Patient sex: M
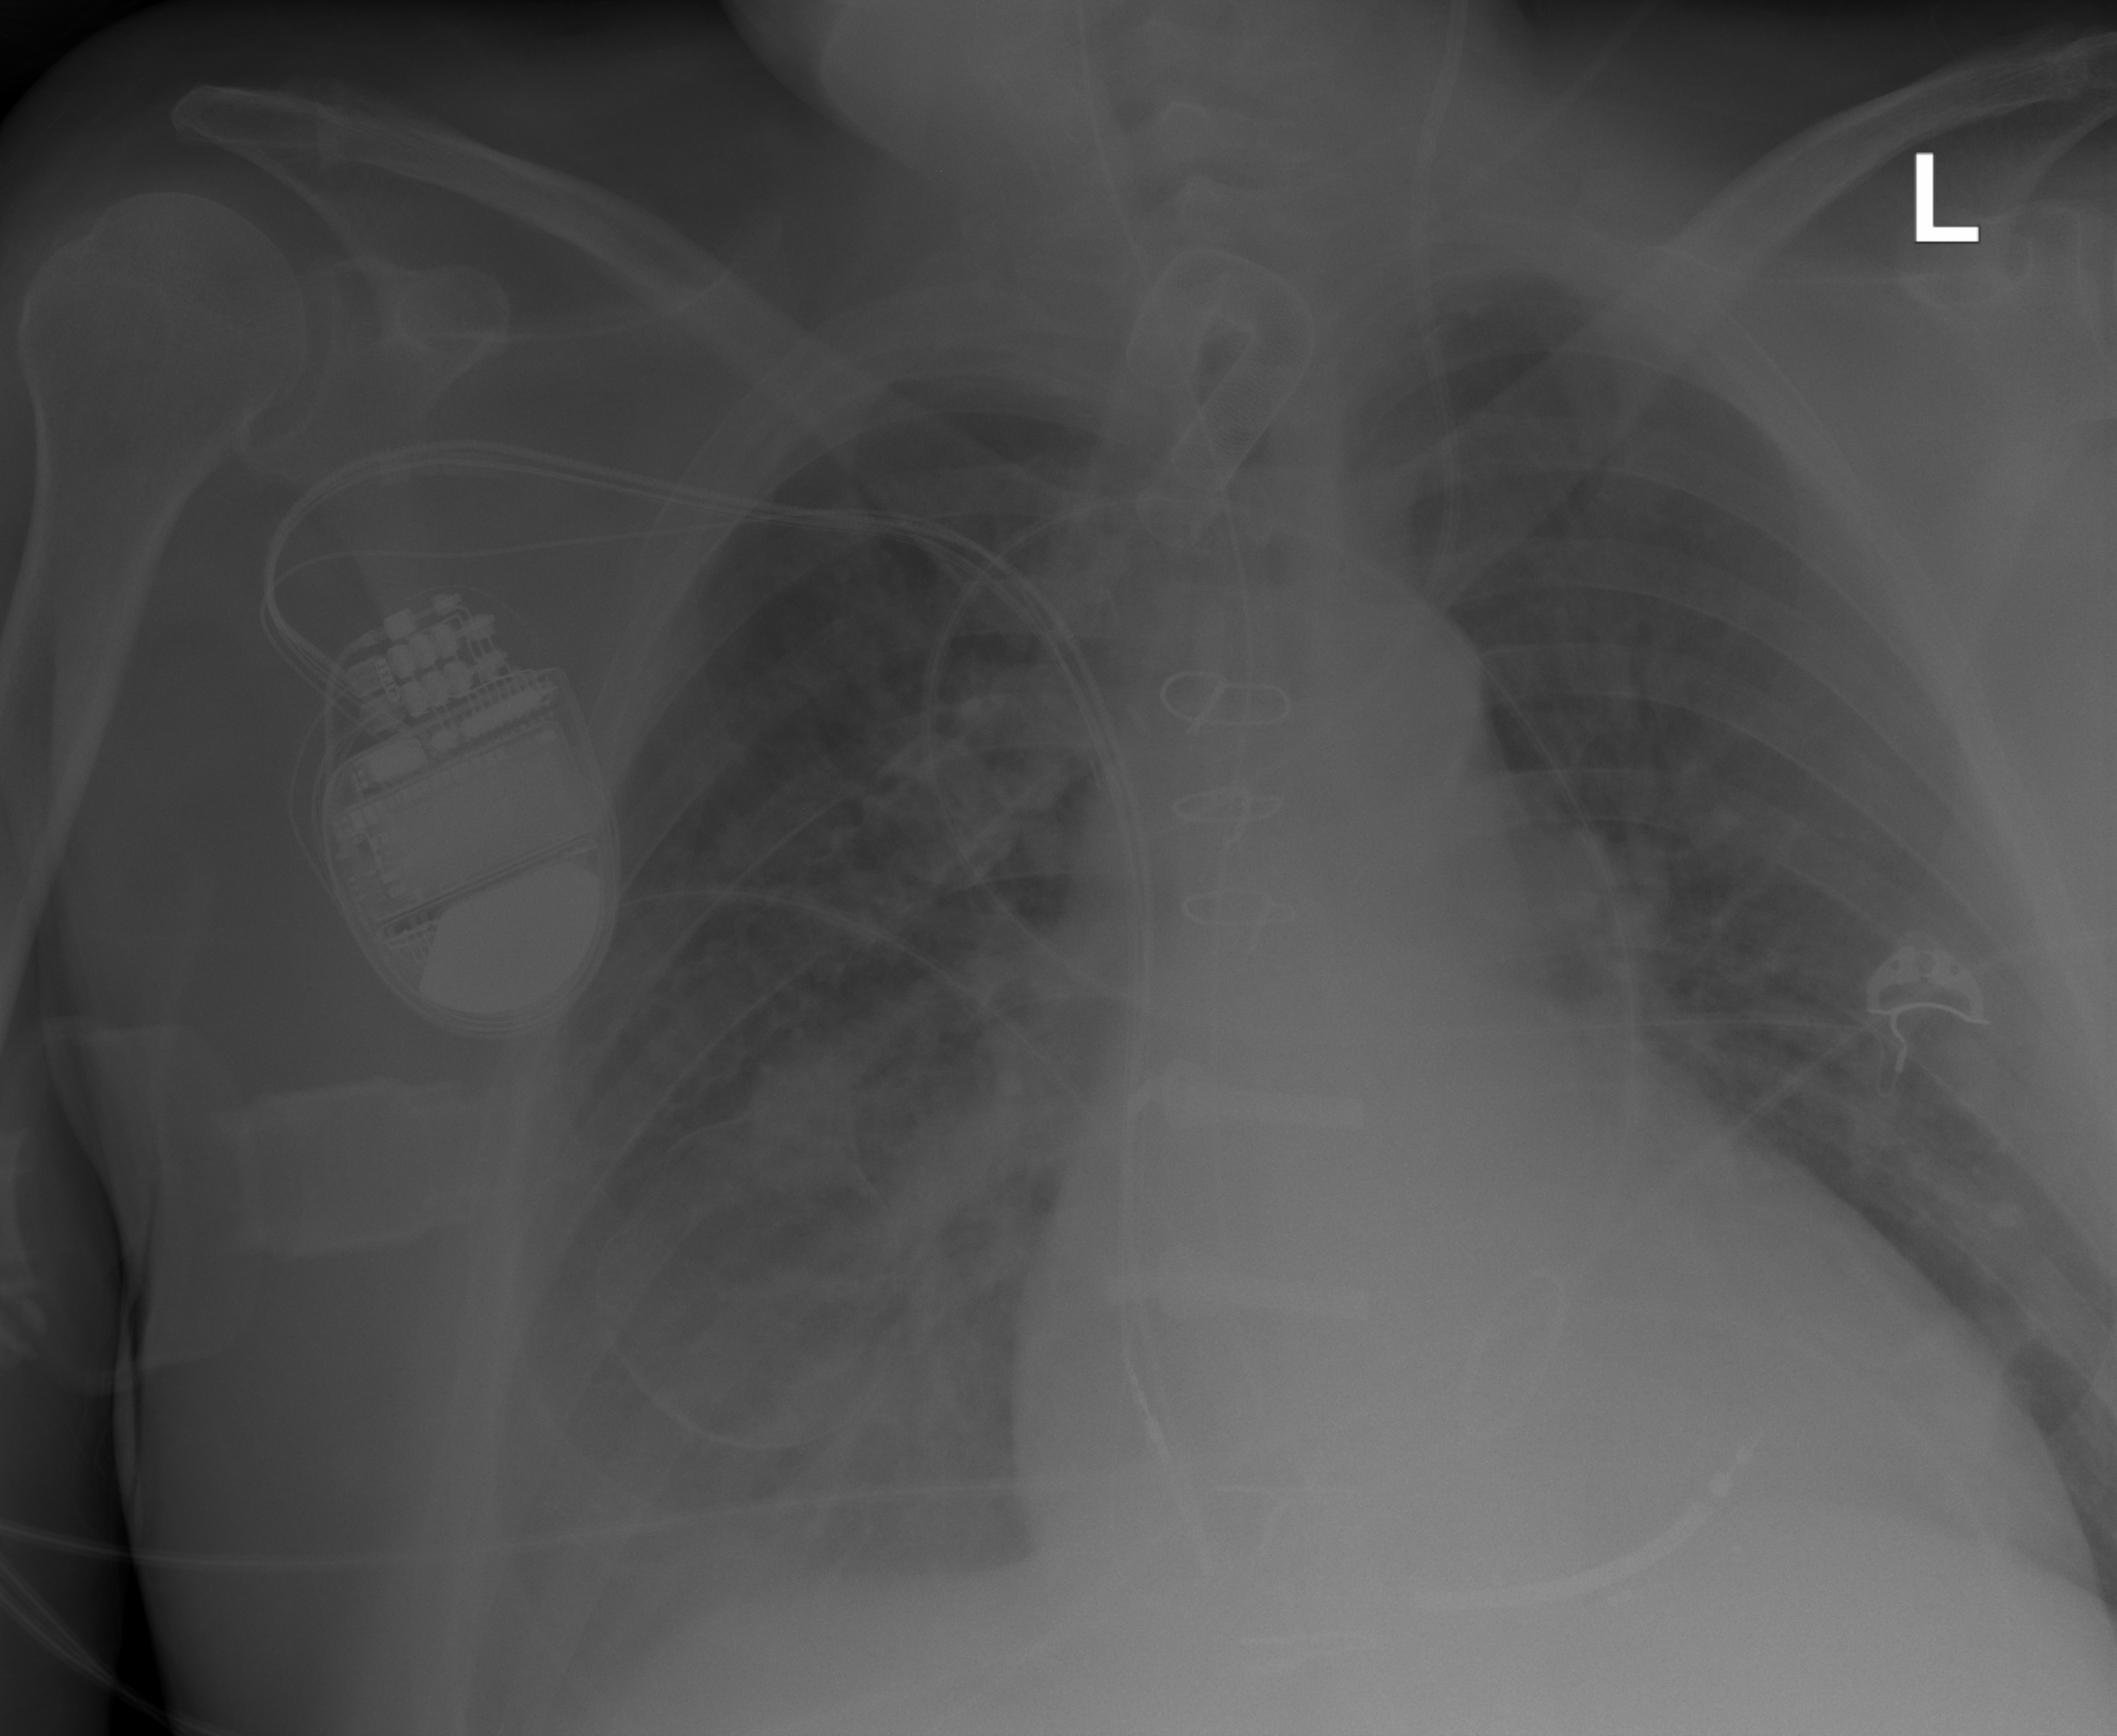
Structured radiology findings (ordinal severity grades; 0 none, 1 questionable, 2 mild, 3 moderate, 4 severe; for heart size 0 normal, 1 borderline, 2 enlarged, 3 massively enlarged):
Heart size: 2
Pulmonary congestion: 2
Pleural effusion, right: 2
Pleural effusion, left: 0
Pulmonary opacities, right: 0
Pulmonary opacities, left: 0
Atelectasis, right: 2
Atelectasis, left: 0